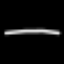
Label: line